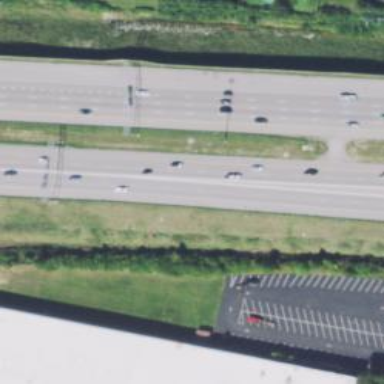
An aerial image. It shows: Motorway link with embankment.